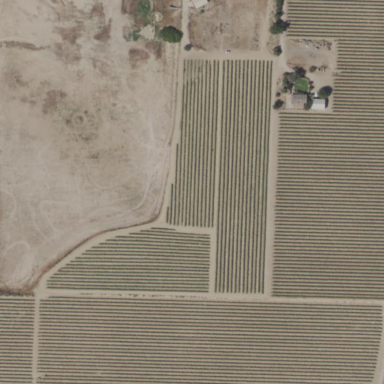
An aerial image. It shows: Vineyard.